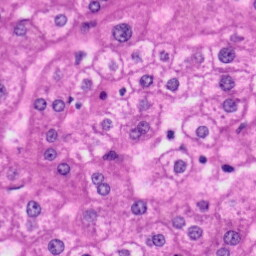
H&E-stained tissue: Liver